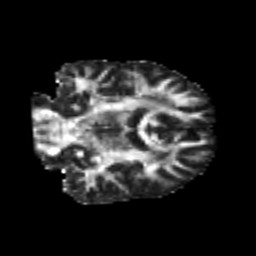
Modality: FA
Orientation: coronal
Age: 21
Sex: male
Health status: healthy
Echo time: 0.074 s